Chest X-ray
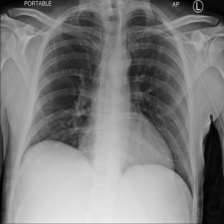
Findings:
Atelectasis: negative
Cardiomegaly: negative
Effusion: negative
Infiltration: negative
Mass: negative
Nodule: negative
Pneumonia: negative
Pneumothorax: negative
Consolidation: negative
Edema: negative
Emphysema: negative
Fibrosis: negative
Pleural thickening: negative
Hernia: negative